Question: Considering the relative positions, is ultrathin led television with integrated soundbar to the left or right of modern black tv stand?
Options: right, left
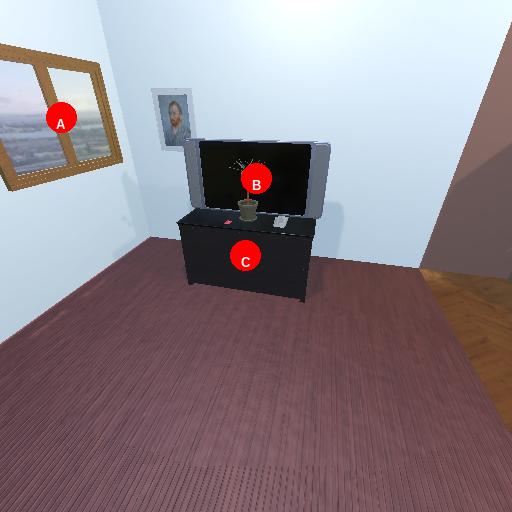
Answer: right